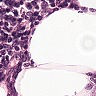
Metastatic tissue present: no